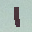
Label: 1